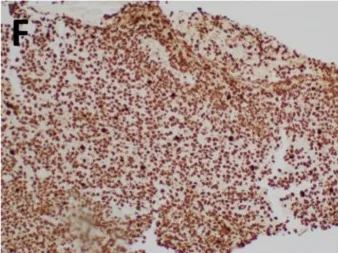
MRI and histological examination. Ki67 shows a markedly elevated proliferation index (>95.
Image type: pathology (immunostaining)